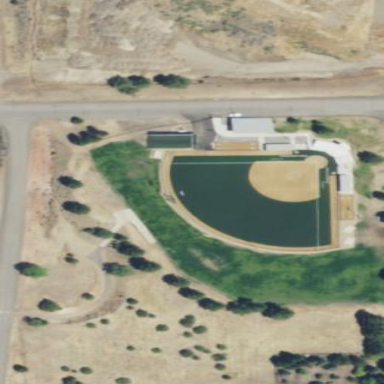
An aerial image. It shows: Baseball pitch used for softball games.